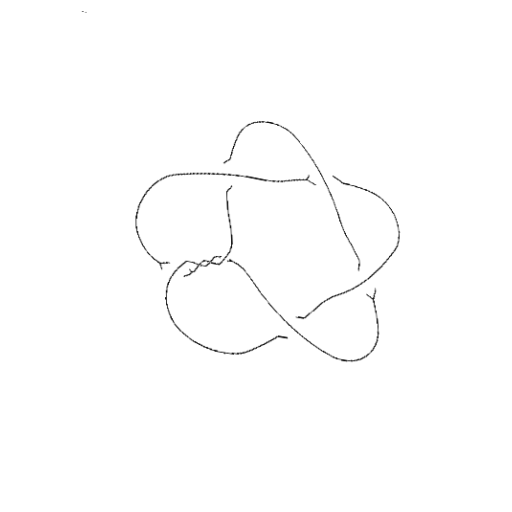
Crossing number: 8